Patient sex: F
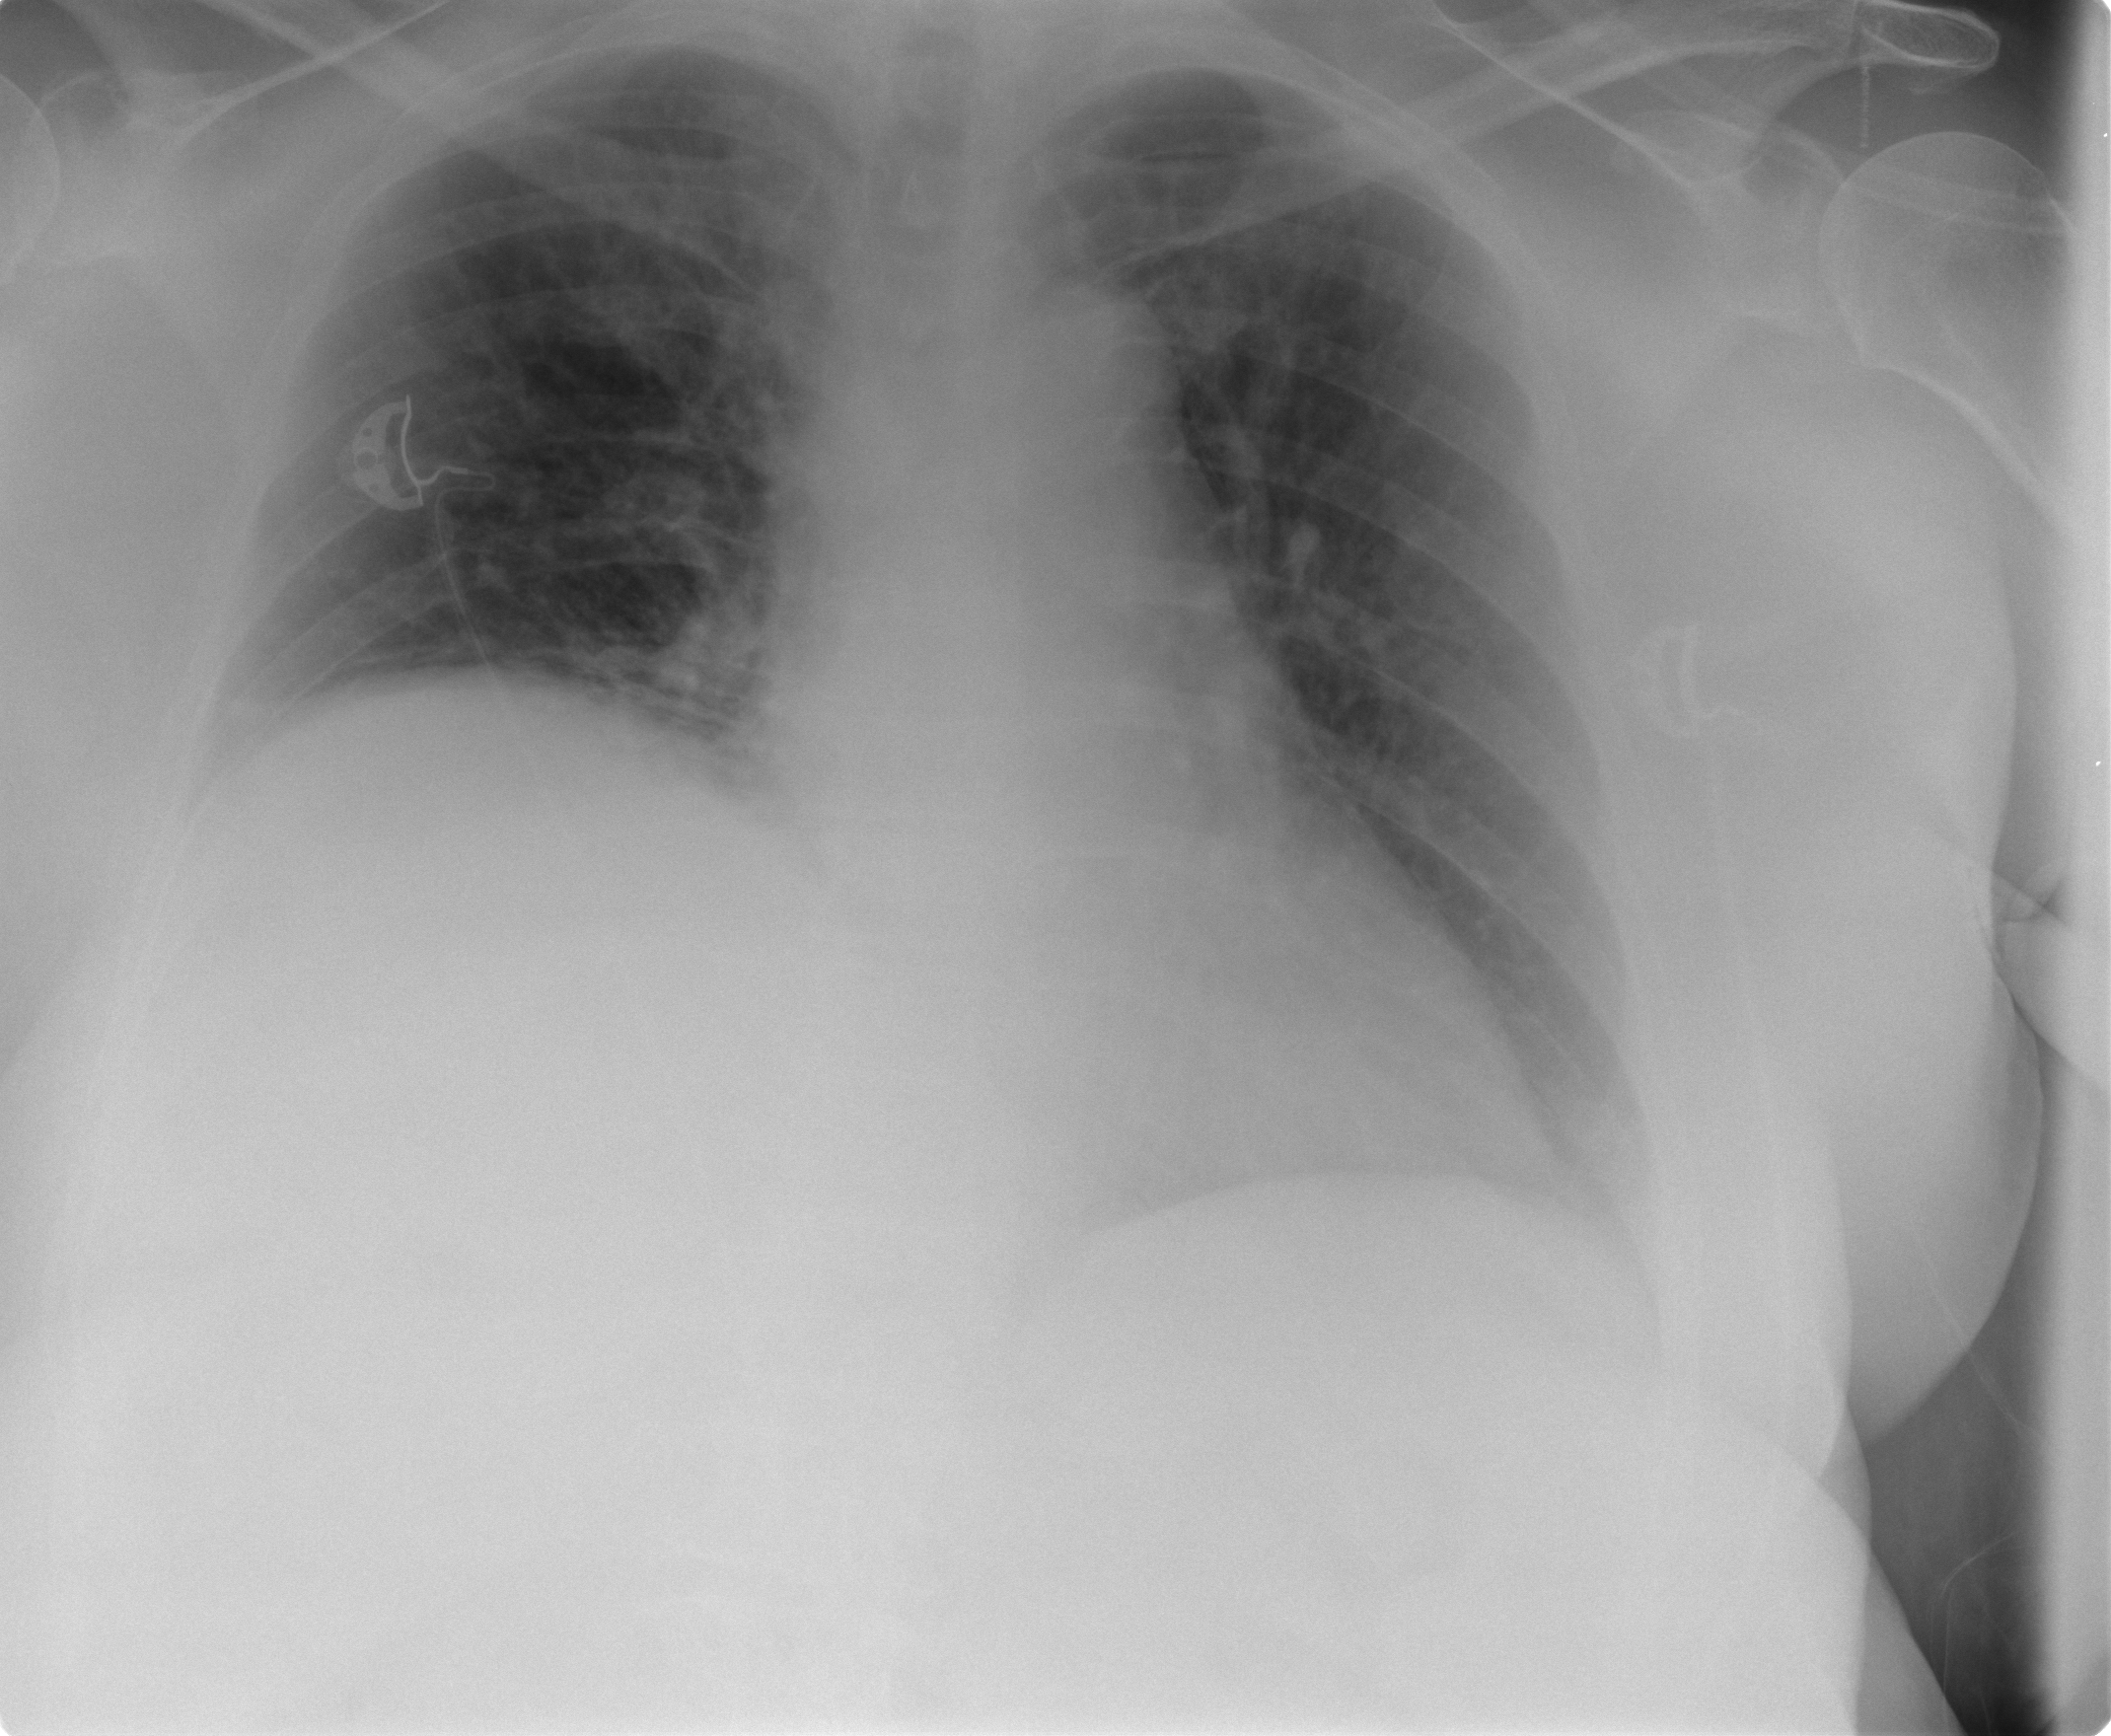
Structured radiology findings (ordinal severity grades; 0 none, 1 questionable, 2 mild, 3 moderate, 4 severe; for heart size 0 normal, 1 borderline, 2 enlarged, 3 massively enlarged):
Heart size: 0
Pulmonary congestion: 0
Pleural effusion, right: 1
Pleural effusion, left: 1
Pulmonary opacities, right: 0
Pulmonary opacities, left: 0
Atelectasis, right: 1
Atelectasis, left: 2